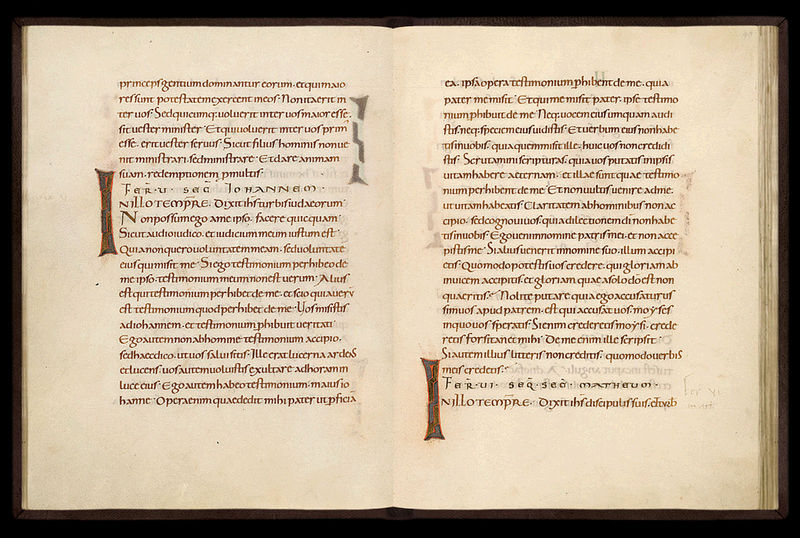
Titel: Egbert- Codex (Codex Egberti)
Institution: Trier, Stadtbibliothek/Stadtarchiv
Schlagwörter: grün, ausschnitt, braun, schwarz, weiss, rot, bibel, johannes, gelehrte, gold, blatt, schrift, papier, italien, zwei, graphik, rand, foto, buch, druck, initialen, seite, text, buchstaben, initiale, tinte, buchdruck, seiten, altes testament, mittelalter, luther, zeilen, buchseiten, verzierungen, typografie, lettern, handschrift, zeile, latein, quelle, kalligraphie, buchmalerei, doppelseite, majuskel, codex, sätze, matthäus, manuskript, kapitalis, kapital, mathäus, i, manesse, 2, intial, sokument, jphannes, pergment, nillotempre